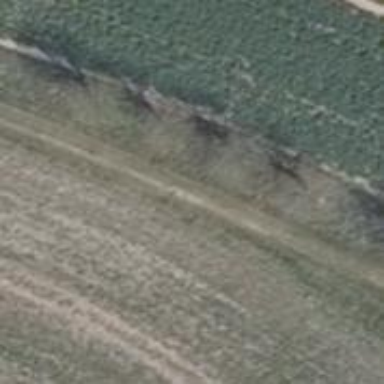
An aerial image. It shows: Row of trees in natural setting.